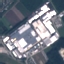
Label: Industrial